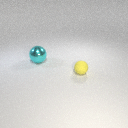
small yellow rubber sphere in front of large cyan metal sphere